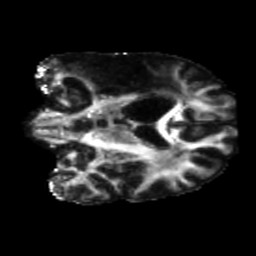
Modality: FA
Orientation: coronal
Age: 64
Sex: male
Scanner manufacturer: siemens
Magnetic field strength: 3 T
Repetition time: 5.25 s
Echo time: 0.08 s